Field crop: maize
Growth stage: 2
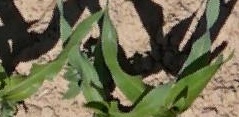
Species: maize